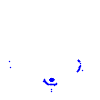
Particle: electron